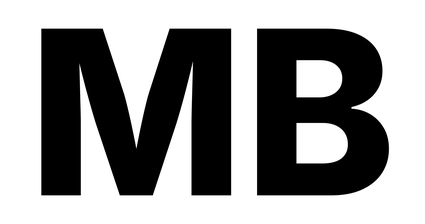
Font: Inter_ExtraBold